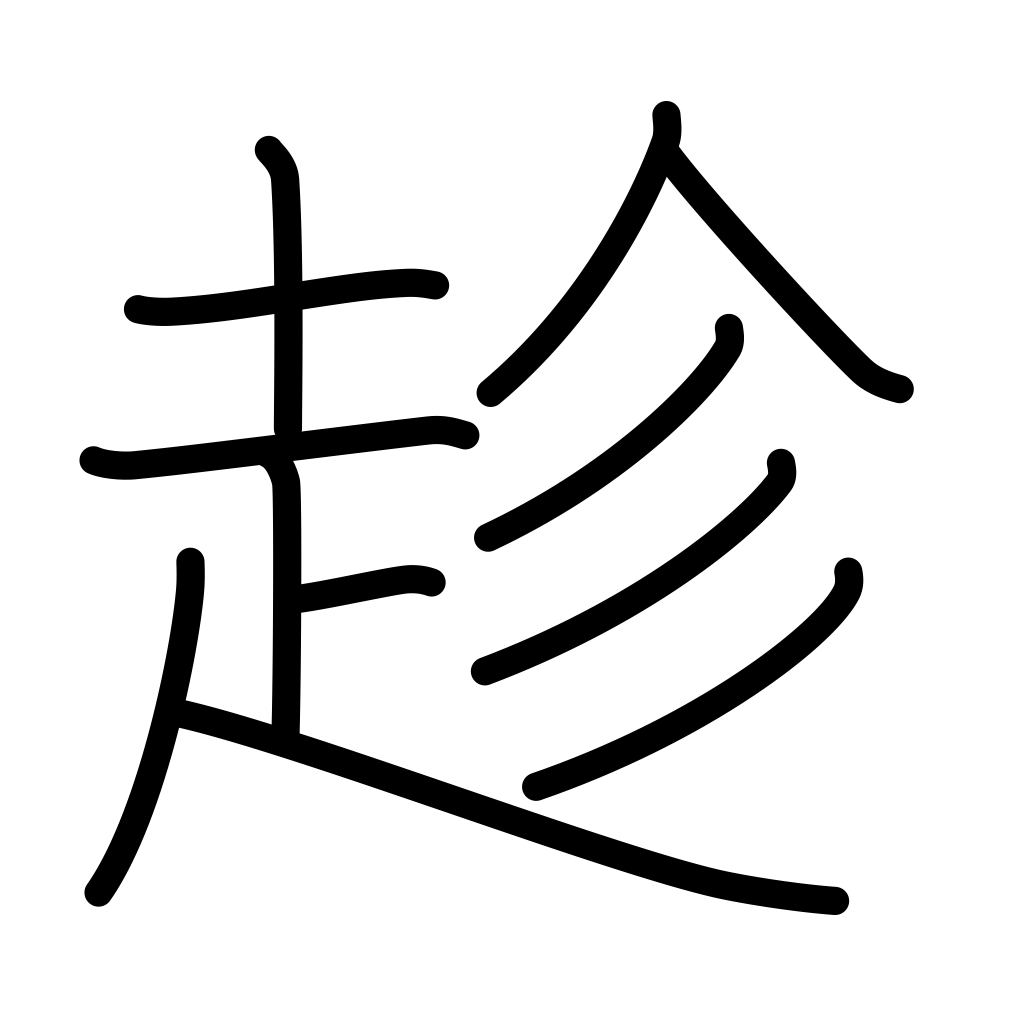
Meaning: go to, follow